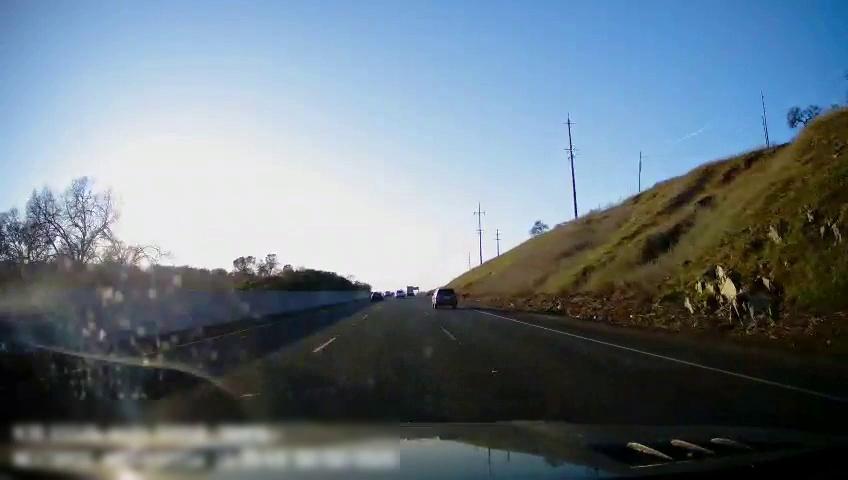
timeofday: Day
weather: Sunny
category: Drivable Space
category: Vehicles | Car
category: Vehicles | Car
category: Vehicles | SUV
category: Vehicles | Other LV
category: Lanes | Alternate Lane
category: Lanes | Current Lane
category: Lanes | Current Lane
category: Lanes | Alternate Lane